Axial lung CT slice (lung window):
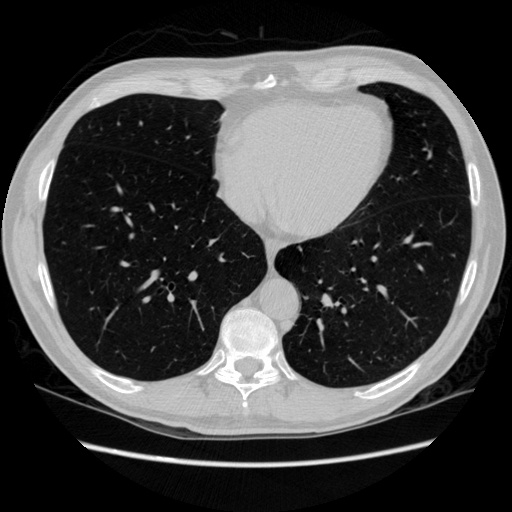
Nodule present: no